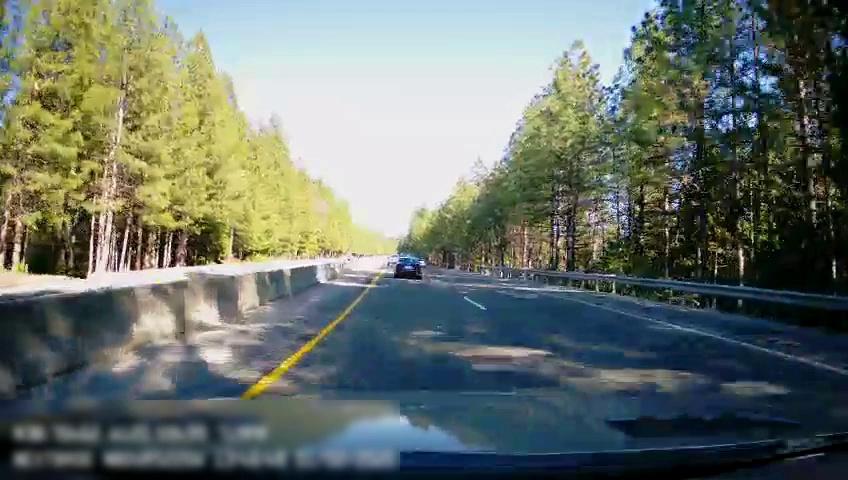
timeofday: Day
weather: Sunny
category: Drivable Space
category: Drivable Space
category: Vehicles | Car
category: Lanes | Current Lane
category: Lanes | Current Lane
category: Lanes | Alternate Lane